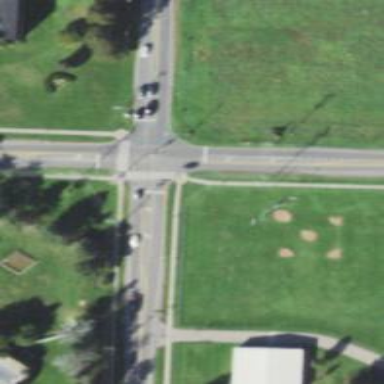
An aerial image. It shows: Unmarked road crossing.